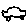
Label: car